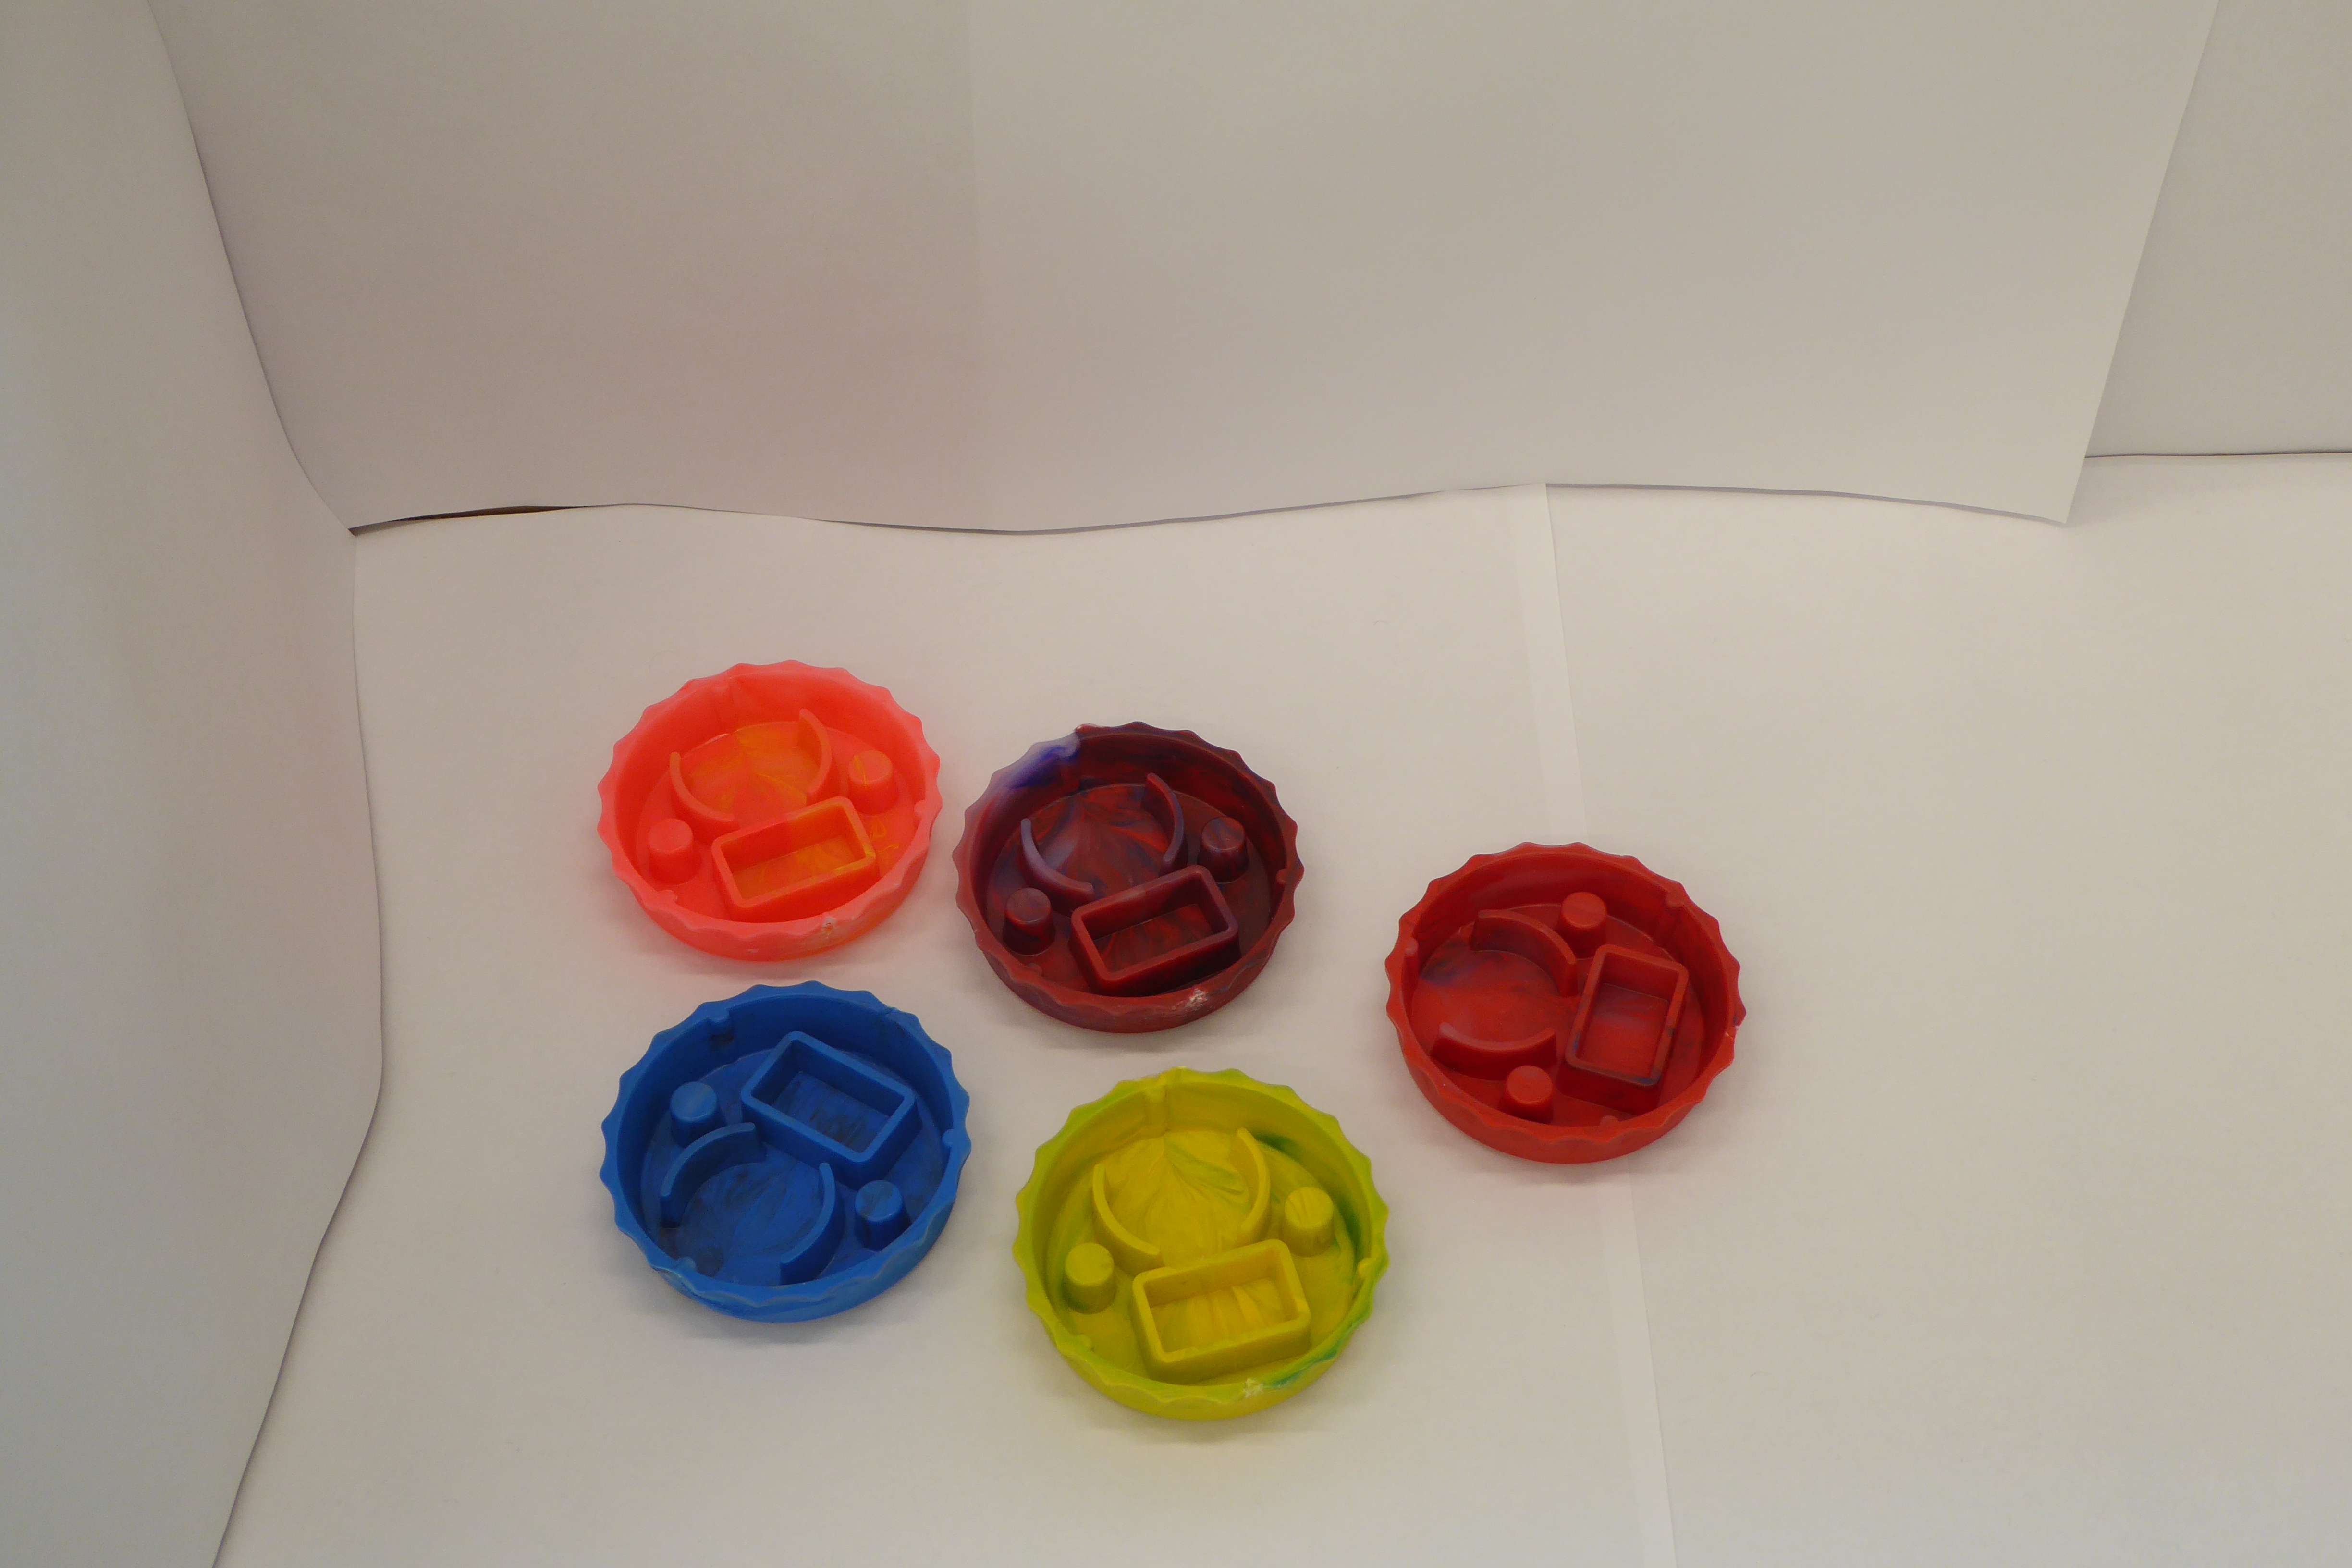
Label: Bottle Opener - Cover